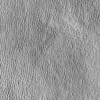
Label: not_dusty